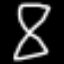
Label: hourglass